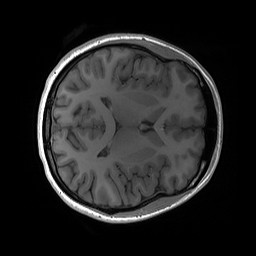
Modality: T1w
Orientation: axial
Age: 20
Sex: female